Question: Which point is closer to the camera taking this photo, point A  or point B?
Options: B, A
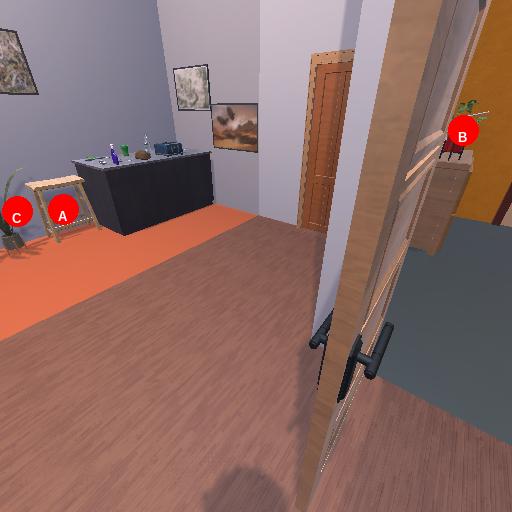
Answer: B